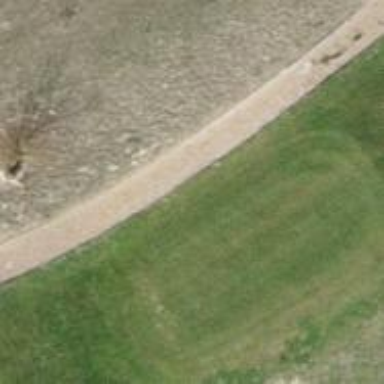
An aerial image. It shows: Golf cartpath that is also road path.